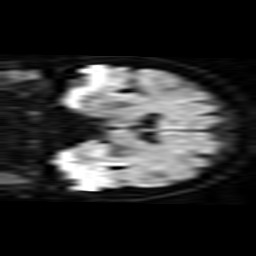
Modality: TRACE
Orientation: coronal
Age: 63
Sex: female
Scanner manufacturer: philips
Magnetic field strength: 1.5 T
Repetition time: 4.82 s
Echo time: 0.07764 s